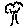
Label: tree